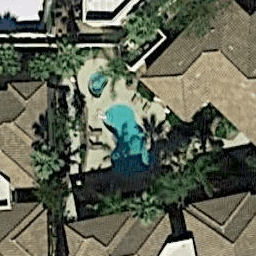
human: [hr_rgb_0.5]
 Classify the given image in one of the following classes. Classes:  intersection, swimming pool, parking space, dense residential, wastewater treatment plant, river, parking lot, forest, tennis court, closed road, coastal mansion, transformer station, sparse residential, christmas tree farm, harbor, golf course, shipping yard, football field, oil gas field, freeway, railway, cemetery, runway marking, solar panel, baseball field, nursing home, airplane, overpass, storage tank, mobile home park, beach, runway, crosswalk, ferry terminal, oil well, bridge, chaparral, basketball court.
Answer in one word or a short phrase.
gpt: swimming pool